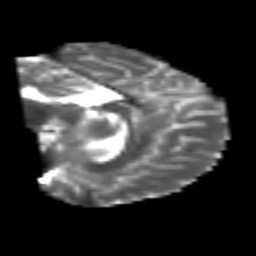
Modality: T2w
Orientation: sagittal
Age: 25
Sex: male
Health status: healthy